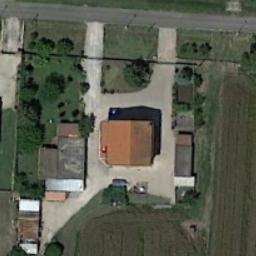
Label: sparse_residential